Question: I'm following a <URL> on Silverlight and Prism, where are uses to access the through an .
In the Northwind database, there is a table Order_Details which is connected to two other tables (Orders and Products) via foreign keys:

The code to query the database looks like this:
'''
EntityQuery<Order_Detail> detailQuery = _MyDomainContext.GetOrder_DetailsQuery();
_MyDomainContext.Load(detailQuery.Where(
det => det.Order.Customer.CustomerID == cust.CustomerID).OrderByDescending(
det => det.Order.OrderDate).Take(10), OnDetailsLoaded, null);
'''
and then in OnDetailsLoaded:
'''
var details = loadOp.Entities;
if (details != null)
{
var detailsList = details.ToList();
detailsList.ForEach(det => Orders.Add(
new OrderItem
{
ProductName = det.Product.ProductName,
Quantity = det.Quantity,
OrderDate = det.Order.OrderDate.Value
}));
'''
This gives me a Null Exception at 'new OrderItem', because both Product and Order are null. I have set my EntityDataModel to "Include Foreign Key Columns in the Model". The code is exactly as in the tutorial, I only had to recreate the ADO.Net EntityDataModel and the DomainService to work with my local database, so the error is probably somewhere there.
How would I debug this error? I have no previous experience with databases. I'm using SQL Server 2012 with a Northwind database adapted for 2012, while the tutorial was written with SQL Server 2008 RC.
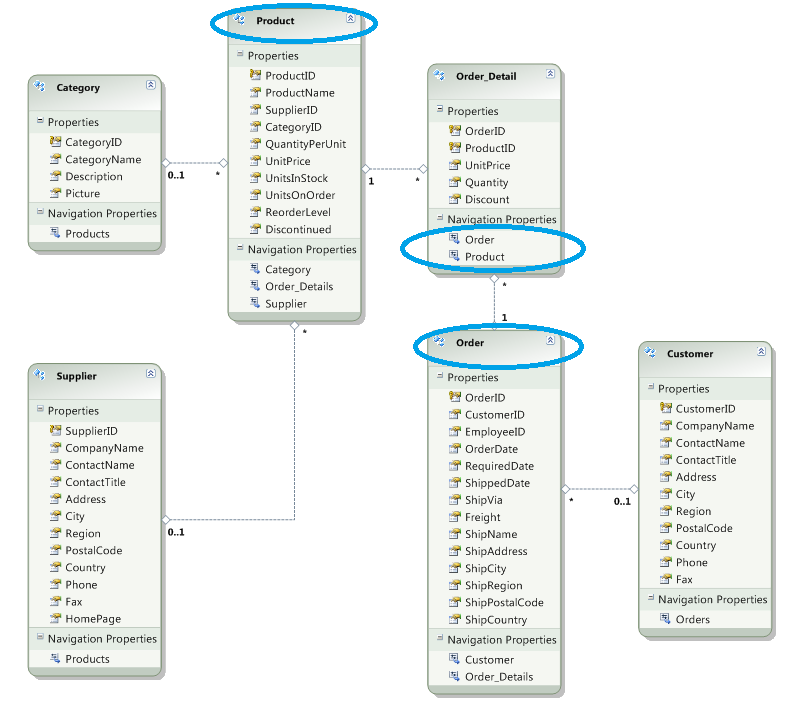
Answer: Here is what I had to do to solve the problem. Josh's answer was part of the solution, but I also had to add [Include] attributes to the metadata:
In MyDomainService.cs, add '.Include()':
'''
public IQueryable<Order_Detail> GetOrder_Details()
{
return this.ObjectContext.Order_Details.Include("Order").Include("Product");
}
'''
In MyDomainService.metadata.cs, add '[Include]':
'''
internal sealed class Order_DetailMetadata
{
// Metadata classes are not meant to be instantiated.
private Order_DetailMetadata()
{
}
[Include]
public Order Order { get; set; }
[Include]
public Product Product { get; set; }
}
}
'''
This is described in detail at <URL> for pointing it out to me.